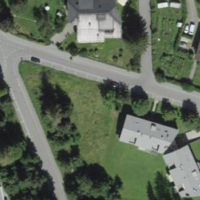
EUNIS habitat code: 54
Species observed at this site:
Vaccinium vitis-idaea